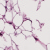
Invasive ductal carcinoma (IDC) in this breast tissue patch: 0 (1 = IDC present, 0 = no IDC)